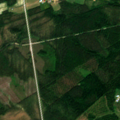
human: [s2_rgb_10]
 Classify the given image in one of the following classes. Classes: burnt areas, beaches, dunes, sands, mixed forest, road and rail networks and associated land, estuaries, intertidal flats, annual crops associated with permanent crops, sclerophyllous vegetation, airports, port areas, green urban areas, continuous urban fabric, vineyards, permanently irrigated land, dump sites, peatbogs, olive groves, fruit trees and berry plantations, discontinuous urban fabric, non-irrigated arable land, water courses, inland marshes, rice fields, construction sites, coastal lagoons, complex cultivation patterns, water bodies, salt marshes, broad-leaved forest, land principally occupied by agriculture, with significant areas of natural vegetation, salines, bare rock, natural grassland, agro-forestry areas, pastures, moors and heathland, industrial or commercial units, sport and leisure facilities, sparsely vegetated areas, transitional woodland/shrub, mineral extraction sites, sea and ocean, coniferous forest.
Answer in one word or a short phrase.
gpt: coniferous forest, mixed forest, transitional woodland/shrub